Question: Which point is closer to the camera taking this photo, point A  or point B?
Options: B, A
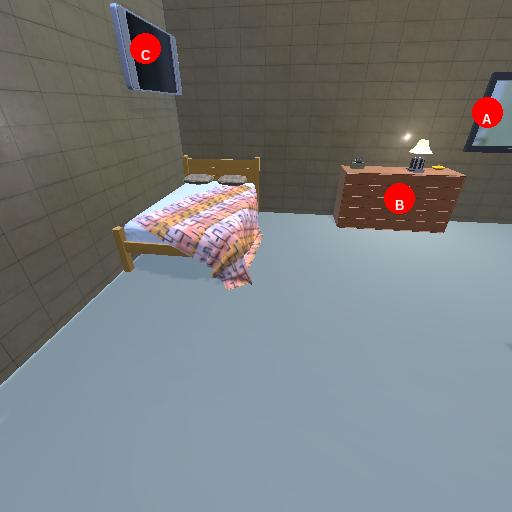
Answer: B